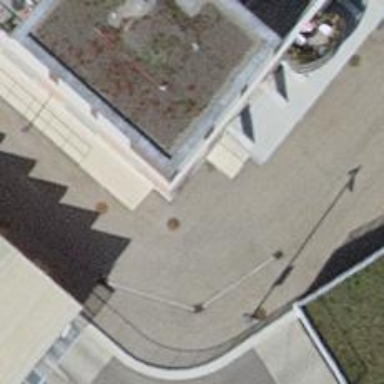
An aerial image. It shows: Set of concrete steps.